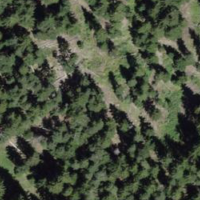
EUNIS habitat code: 43
Species observed at this site:
Odontites luteus